Question: I made a MVC based website using JSF 2.0 and RichFaces 4. Every input text validation is been done using bean validation annotations. I am using Hibernate Validator as bean validation implementation.
How can I display a localized message?
If I use
'''
@NotNull(message="<h:outputText value="#{msg['Mymessage']}" />")
'''
then it literally displays '<h:outputText value="#{msg['Mymessage']}" />' as message.

How is this caused and how can I solve it?
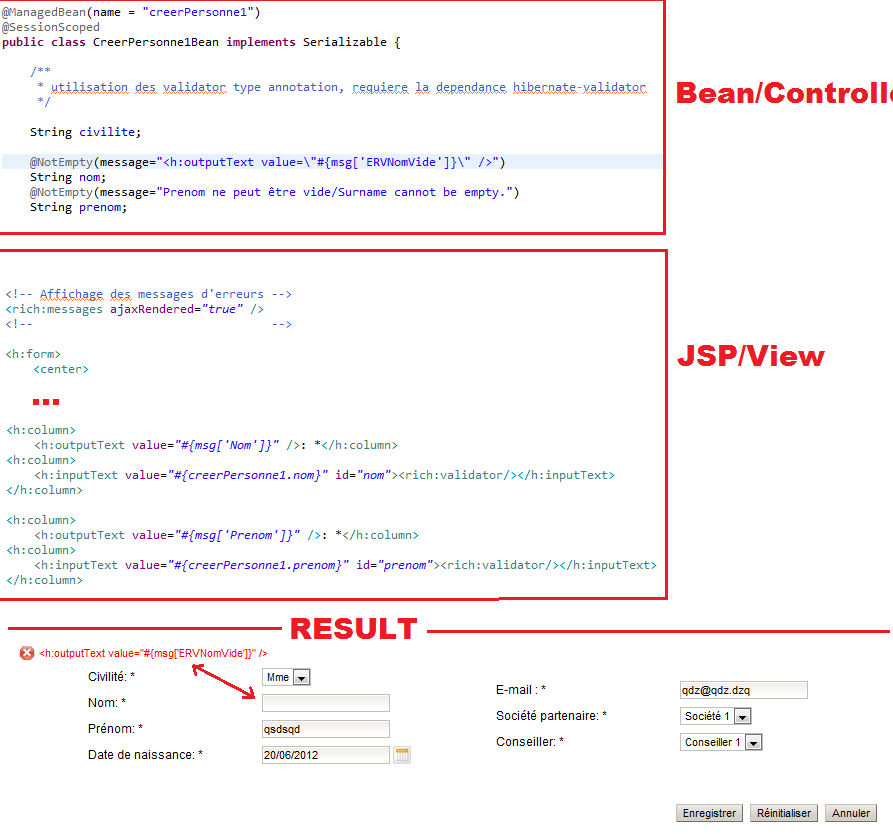
Answer: You should and can not put JSF tags in the message. Also, JSF's own resource bundle won't be used to resolve localized validation messages. JSR303 bean validation is a completely separate API unrelated to JSF.
To internationalize JSR303 bean validation messages, you need to create a separate 'ValidationMessages.properties' file in the classpath root which can be localized by 'ValidationMessages_xx_XX.properties' files.
E.g.
'''
ERVNomView=Your message here
'''
Which is then to be specified with '{key}' syntax.
'''
@NotEmpty(message="{ERVNomView}")
'''
### See also:
- <URL>